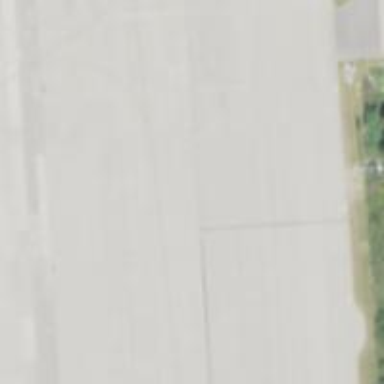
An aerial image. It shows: Image of taxiway at airport.